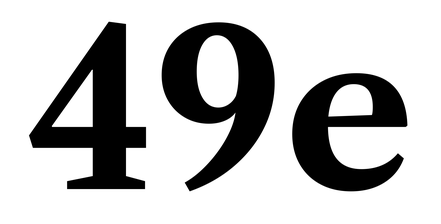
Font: LibreCaslonText_Bold